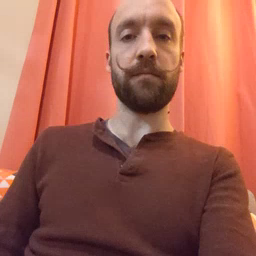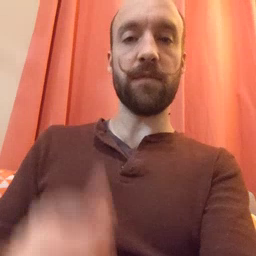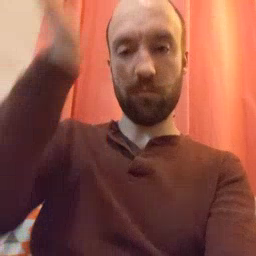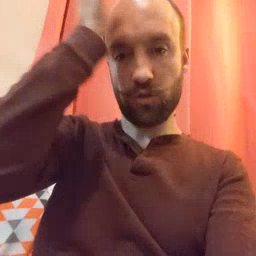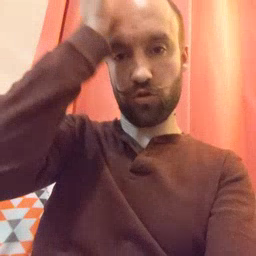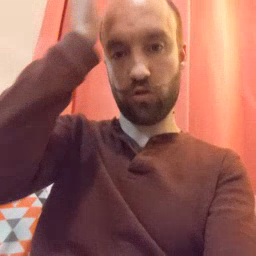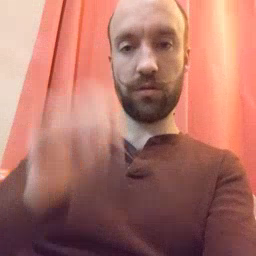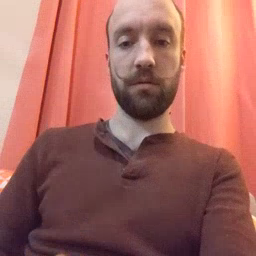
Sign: garbage